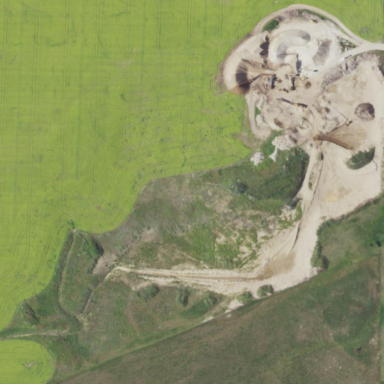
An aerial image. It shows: Quarry area.